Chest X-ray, PA view. Patient: 45 years old, sex M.
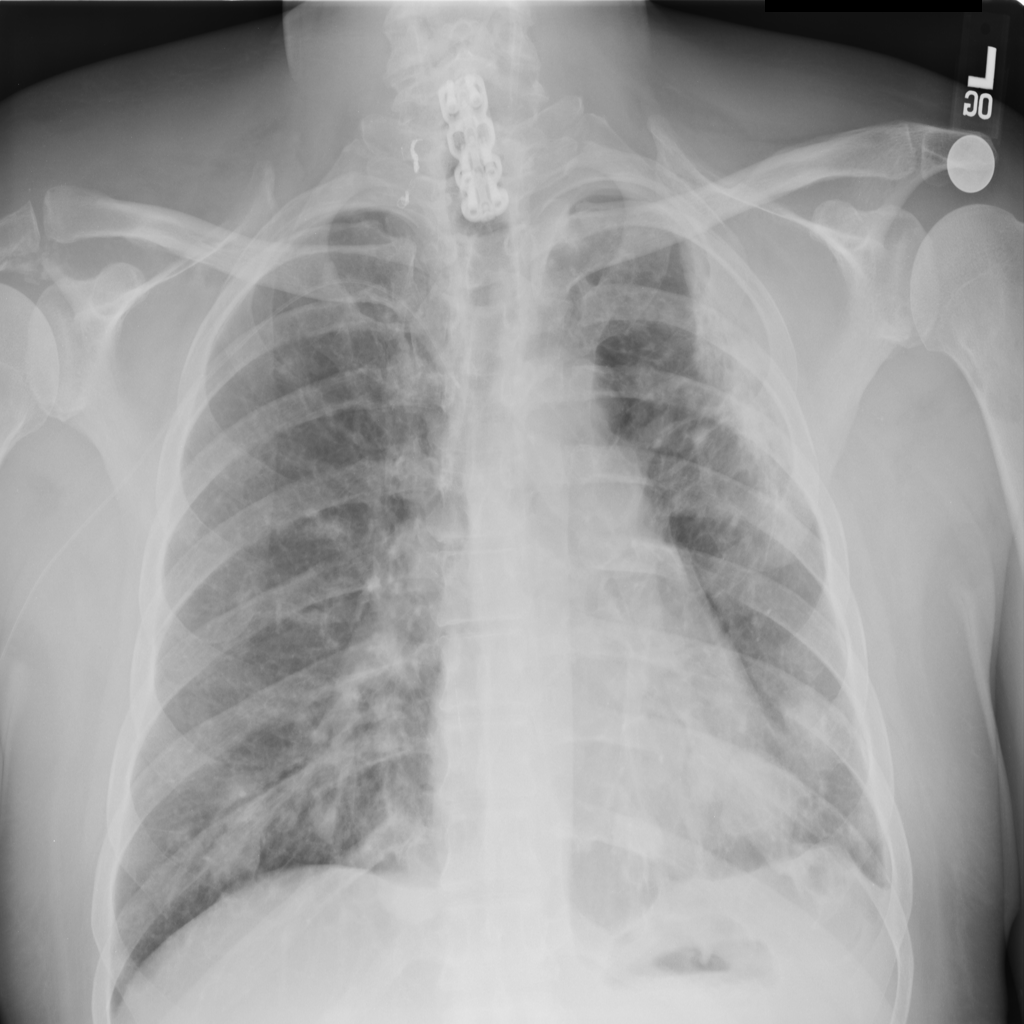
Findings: Atelectasis, Effusion, Mass, Nodule